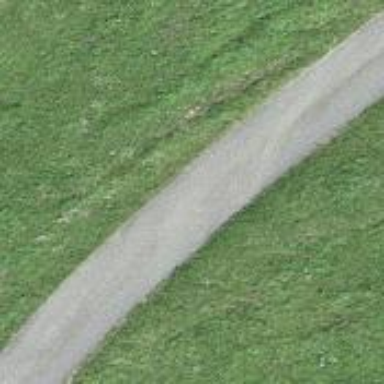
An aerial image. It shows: Unclassified paved road.